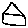
Label: house